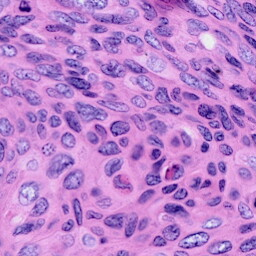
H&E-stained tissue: Cervix